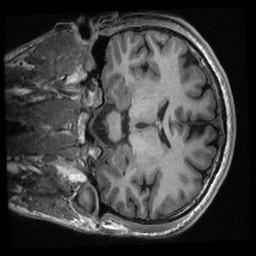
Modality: T1w
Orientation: coronal
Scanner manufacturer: ge
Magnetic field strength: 3 T
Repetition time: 0.007632 s
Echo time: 0.002924 s